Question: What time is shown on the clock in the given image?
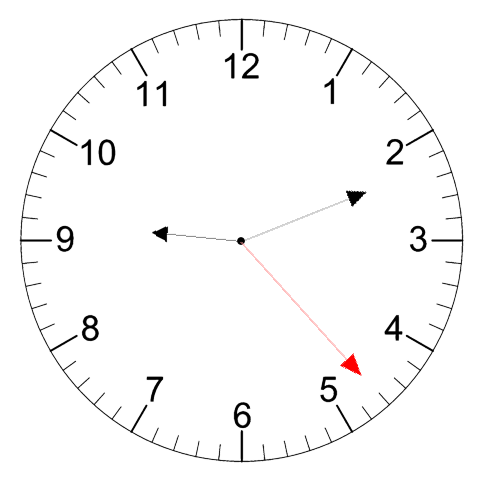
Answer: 09:11:23